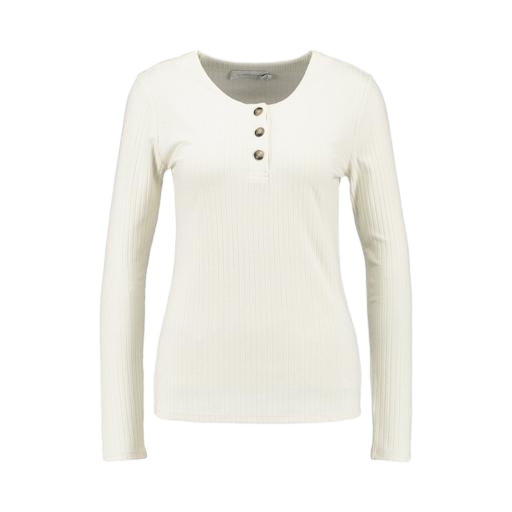
white henley long-sleeved ribbed-jersey top, natural ribbed henley shirt, only white and long sleeves, white background